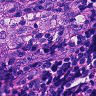
Metastatic tissue present: yes